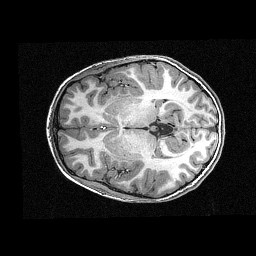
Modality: T1w
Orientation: axial
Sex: female
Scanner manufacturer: siemens
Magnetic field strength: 3 T
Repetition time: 2.3 s
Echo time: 0.00336 s